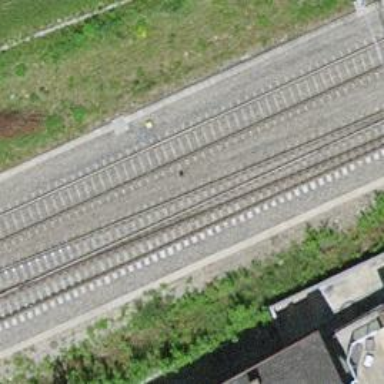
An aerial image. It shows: Single railway track with electrified contact line.